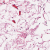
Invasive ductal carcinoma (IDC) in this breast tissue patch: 0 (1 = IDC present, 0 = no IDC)